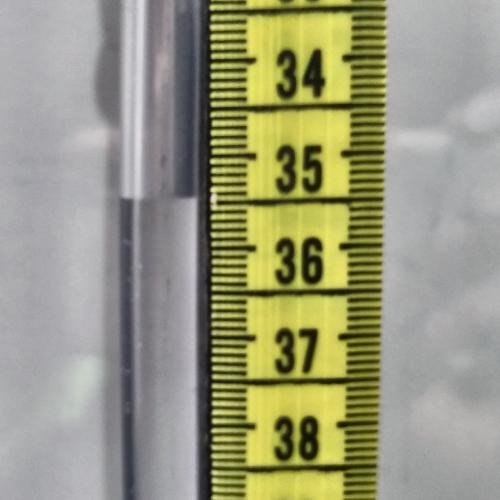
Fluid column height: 35.5 cm